Interaction volume radius: 5 \u00c5
Interaction volume height: 10 \u00c5
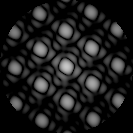
Disorder parameter: 0.02596